Question: I am having some trouble working on a wordpress theme.
I am styling the Comments with CSS to look like this image below, you can see that the List items '<li>comment stuff</li>' have 3 DIVs inside them for an Avatar user image, an Arrow image connecting the comment and Avatar, and a DIV for the comment itself.
The trouble I am having is the Child comments, they are like '<ul class="child"><li></li></ul>' Nested Child UL list that is 'INSIDE' my comments main list item.
So in the image below you get an idea how the comment list should look like, then you see the RED box I have drawn around the Child comments, you can see that they are nested inside the main comment box.
I need to somehow get these child comments outside of the main comment box so that each child comment can have it's own box.
I cannot figure out how to accomplish this as the child comments remain NESTED, I only can change the CSS for that.
Ideally I would like to make the child comments look exactly like the main comments except they will be indented more underneath the main comments.
If you have any ideas how to do this I could really use the help, I have a Dabblet (just like JSFiddle but cooler for CSS) page here with the code in question <URL>

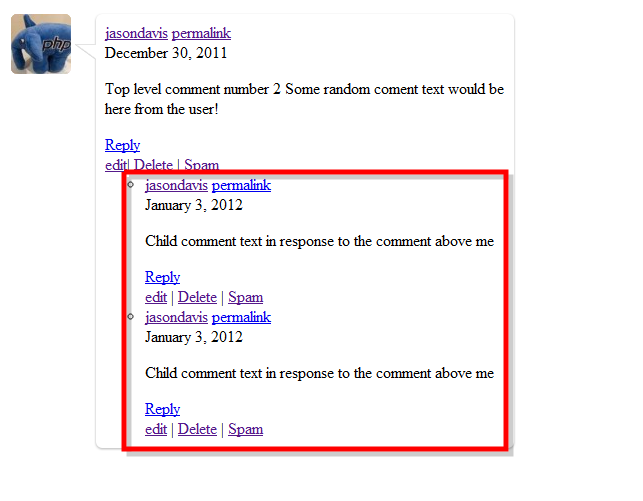
Answer: If for some reason you need to leave threaded comments on, you could start by styling the comment box instead of the list item:
'''
.commentlist > li.comment {
position: relative;
width: 400px;
}
.c-body {
padding: 9px;
border-image: initial;
margin: 20px 0 30px 0;
-webkit-box-shadow: 0 1px 3px rgba(0, 0, 0, 0.3);
-moz-box-shadow: 0 1px 3px rgba(0, 0, 0, 0.3);
box-shadow: 0 1px 3px rgba(0, 0, 0, 0.3);
-webkit-border-radius: 6px 6px 6px 6px;
-moz-border-radius: 6px 6px 6px 6px;
border-radius: 6px 6px 6px 6px;
background-color: white;
}
'''
That should get you part of the way, and from there you can style the child comments however you like.